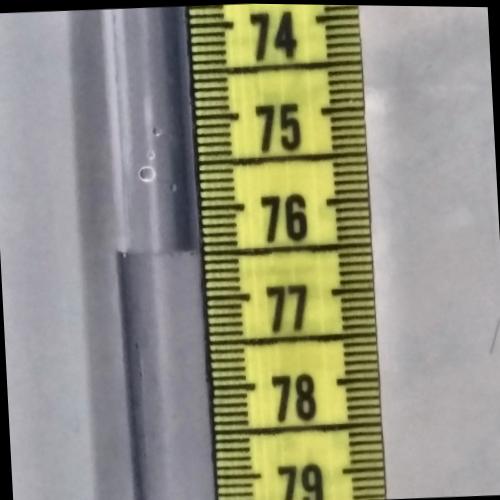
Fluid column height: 76.5 cm